Field crop: maize
Growth stage: 2
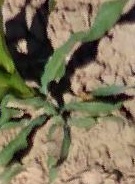
Species: maize